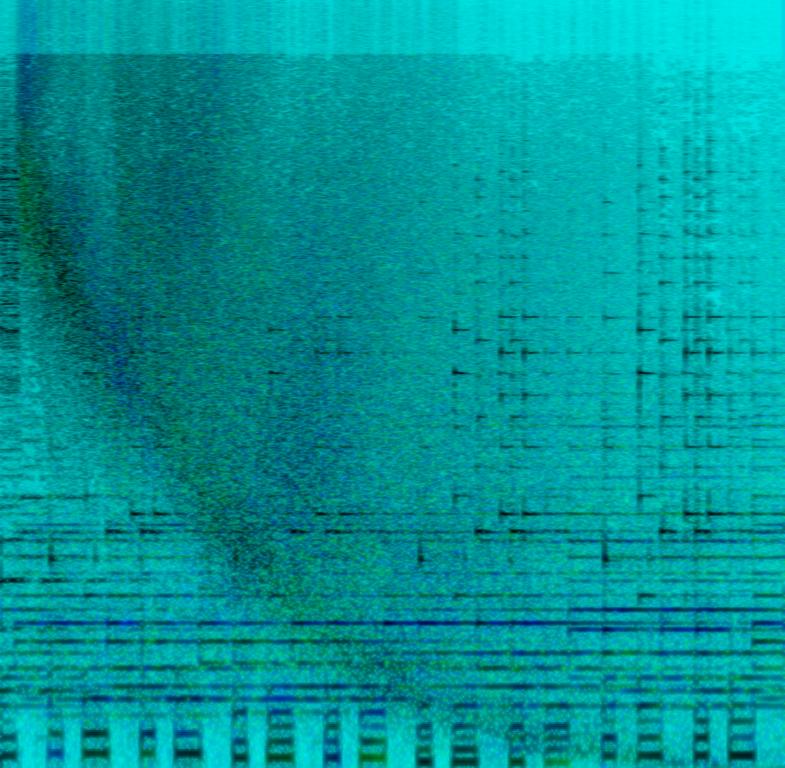
The Electro song features repetitive echoing bells, simple piano chords, groovy bass and huge down sweep. It sounds exciting, chill and easygoing - like the drop is incoming.